Question: Is it possible to justify a text to a diagonel line in CSS/HTML?
And if yes, how, can you share some more keywords to search, or specify a path?
Like this:

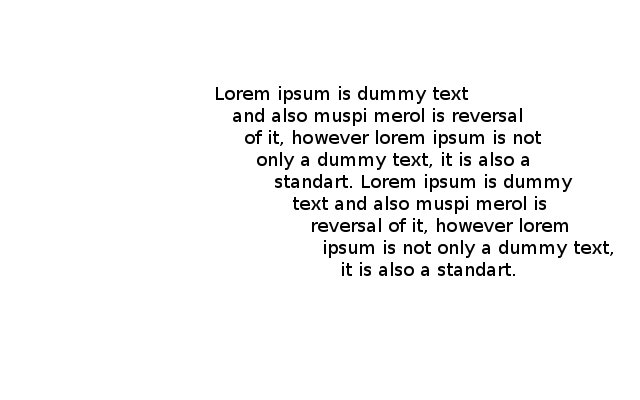
Answer: This seems to be the closest one. I have used css3's transform skew property.
'''
body>div {
-webkit-transform: skewX(30deg);
margin-left: 50px;
margin-top: 50px;
font-style: italic;
}
'''
<URL>
Play with "", "" and "" of 'transform' css3 property. you may get your result. :)
## or else
Keep nested elements in list items as shown below:
'''
<ul>
<li>this is first line
<ul>
<li>this is second line
<ul>
<li>this is third line</li>
</ul>
</li>
</ul>
</li>
</ul>
'''
You can also do the above trick with simple nested div elements by giving some fixed margin-left or padding-left.
<URL>